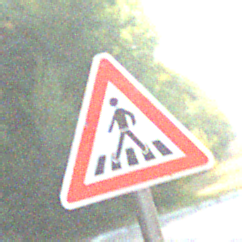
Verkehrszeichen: FussgaengerueberwegRechts
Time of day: MorningAfternoon
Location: Outdoor (Suburban)
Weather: Clear
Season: NotSpecified
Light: Natural